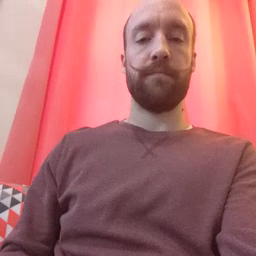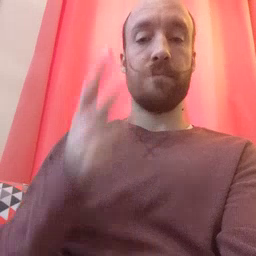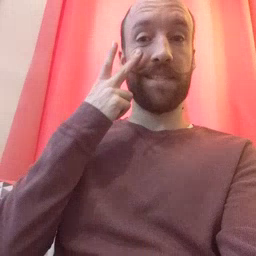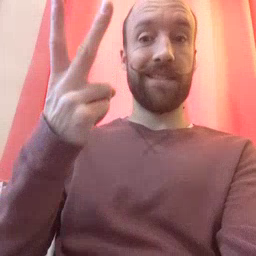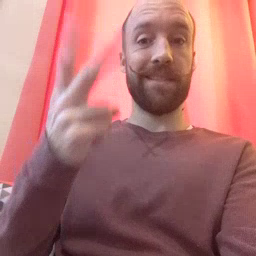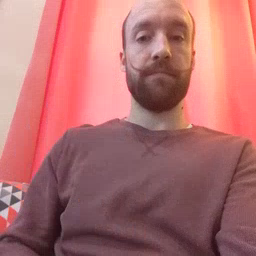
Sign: see